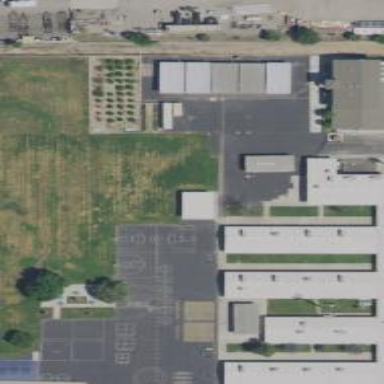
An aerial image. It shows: School.